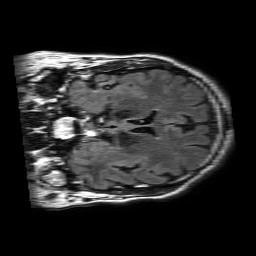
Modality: FLAIR
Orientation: coronal
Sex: male
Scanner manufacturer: philips
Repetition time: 11 s
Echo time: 0.125 s